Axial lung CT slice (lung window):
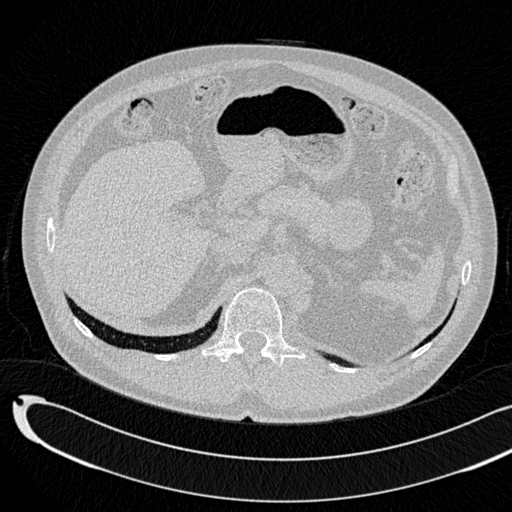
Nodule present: no